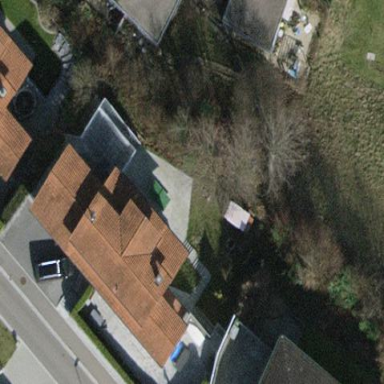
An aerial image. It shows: Detached building.